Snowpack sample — Buffalo Mountain, Silverthorne, Colorado, USA (1/25/25, 10:11 AM MST)
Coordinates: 39.6222, -106.1139
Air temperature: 22 °F
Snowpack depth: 110 cm
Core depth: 40 cm
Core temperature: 46.4 °F
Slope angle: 12°, slope face: 102°
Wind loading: high
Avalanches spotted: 0
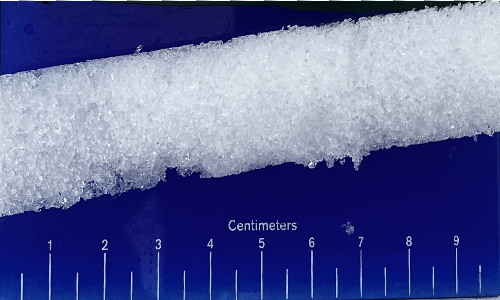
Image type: core
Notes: No avalanches nearby, collected on the outskirts of a fire break 15 meters from the treeline, on way to Buffalo and Red Mountain